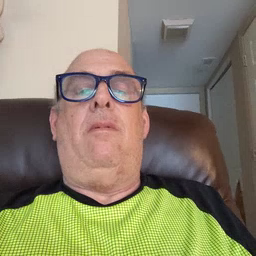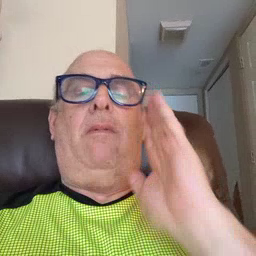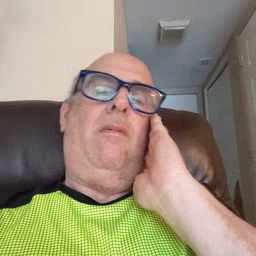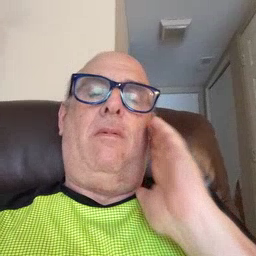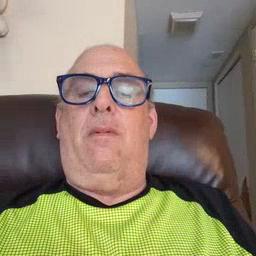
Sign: bed